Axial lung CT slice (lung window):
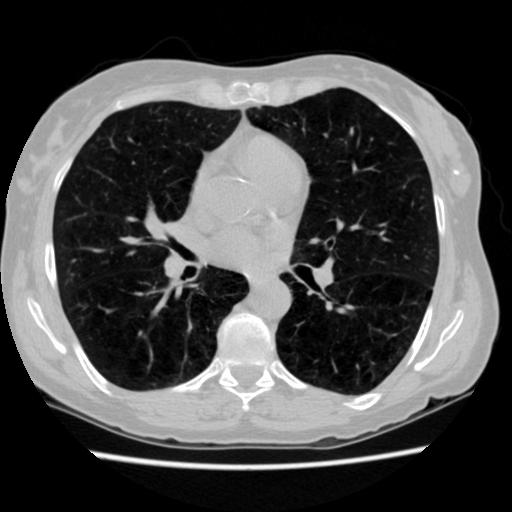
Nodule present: no